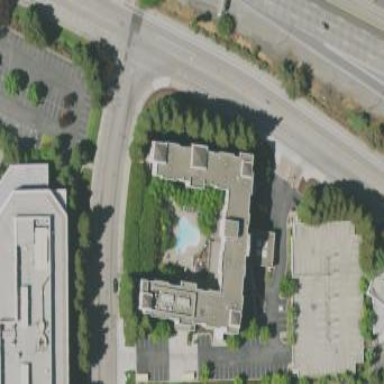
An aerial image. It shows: Hotel building.